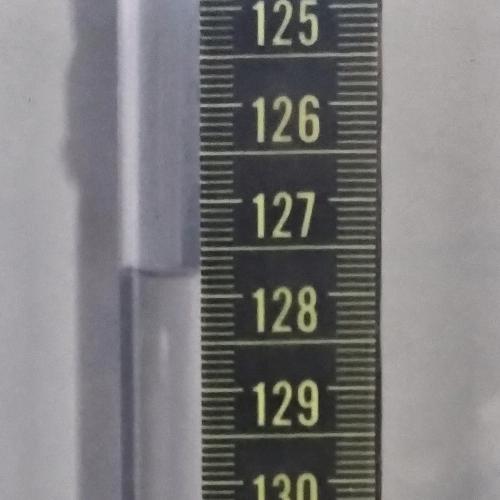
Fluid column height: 127.8 cm